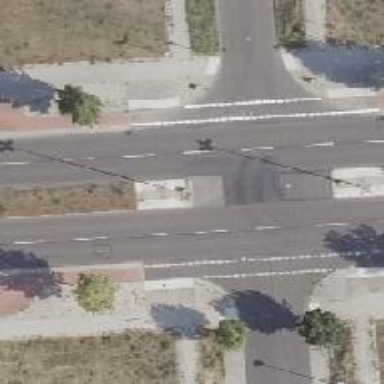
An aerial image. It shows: Unmarked crossing on the road.